Interaction volume radius: 5 \u00c5
Interaction volume height: 10 \u00c5
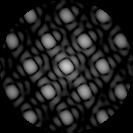
Disorder parameter: 0.08373